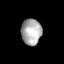
Tissue: prostate
Cell type: T cells
Senescence score: 0.3507
Nuclear area (px): 517
Mean DAPI intensity: 172.555